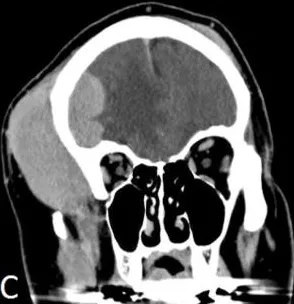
CT head showing enlarged right frontal scalp mass. Coronal view with contrast.
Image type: radiology (ct)